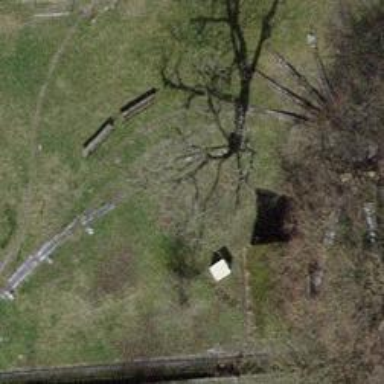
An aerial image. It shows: Miniature railway.